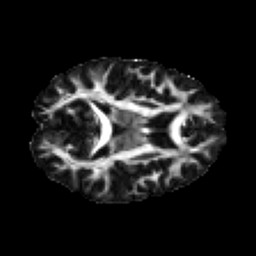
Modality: FA
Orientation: axial
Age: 24
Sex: male
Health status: healthy
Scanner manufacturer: philips
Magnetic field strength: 3 T
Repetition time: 10.623 s
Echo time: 0.07044 s